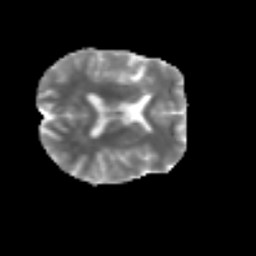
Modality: MD
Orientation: axial
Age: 40
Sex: female
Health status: ill
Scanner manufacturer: siemens
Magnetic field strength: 3 T
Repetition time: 8.7 s
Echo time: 0.11 s